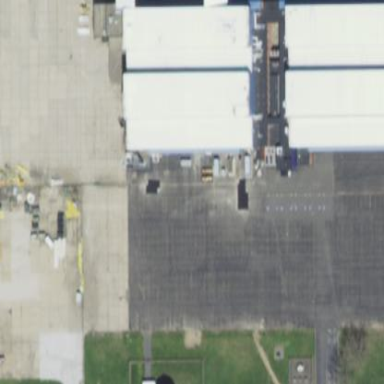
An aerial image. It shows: Hangar building at airport.